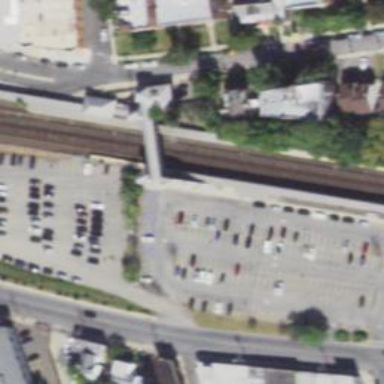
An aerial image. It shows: Train station building.